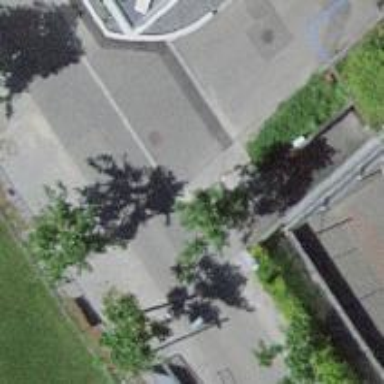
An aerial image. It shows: Bollard.